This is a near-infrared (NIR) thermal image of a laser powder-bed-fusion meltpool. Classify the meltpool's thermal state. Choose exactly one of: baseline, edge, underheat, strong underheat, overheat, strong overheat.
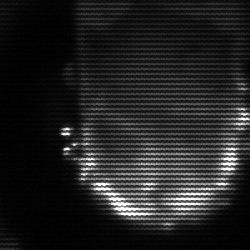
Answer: baseline